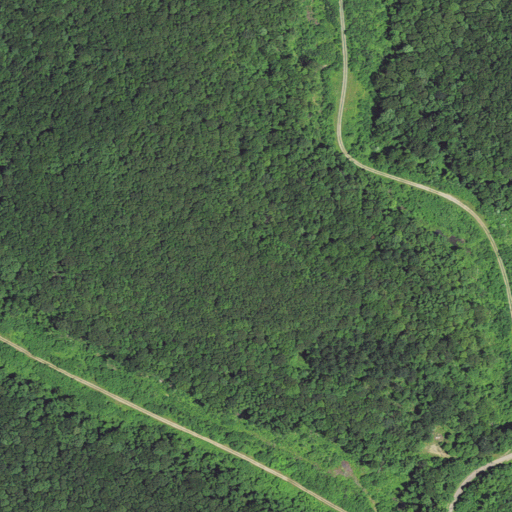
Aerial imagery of ridge(s) in West Virginia named Little Trap Ridge containing only deciduous forest